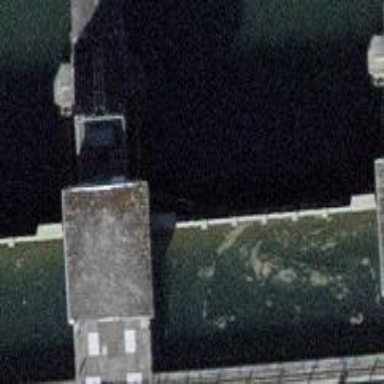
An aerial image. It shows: Weir in waterway.